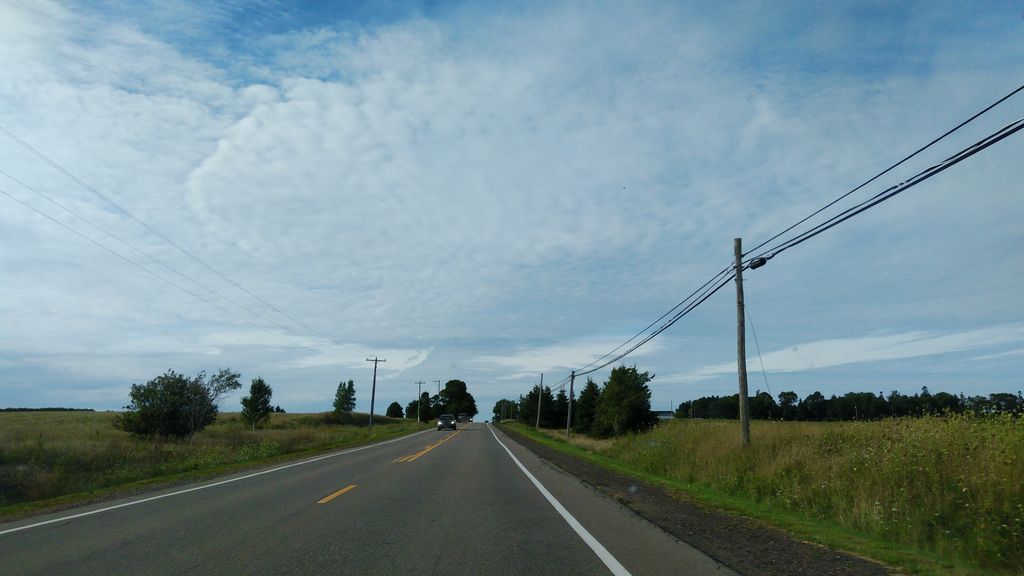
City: charlottetown